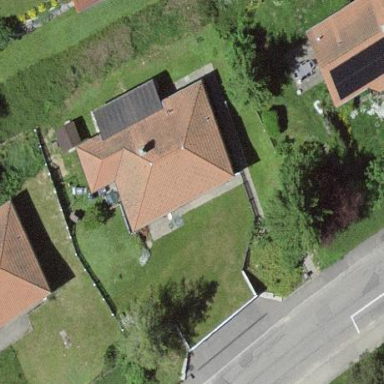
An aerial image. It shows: Residential building.